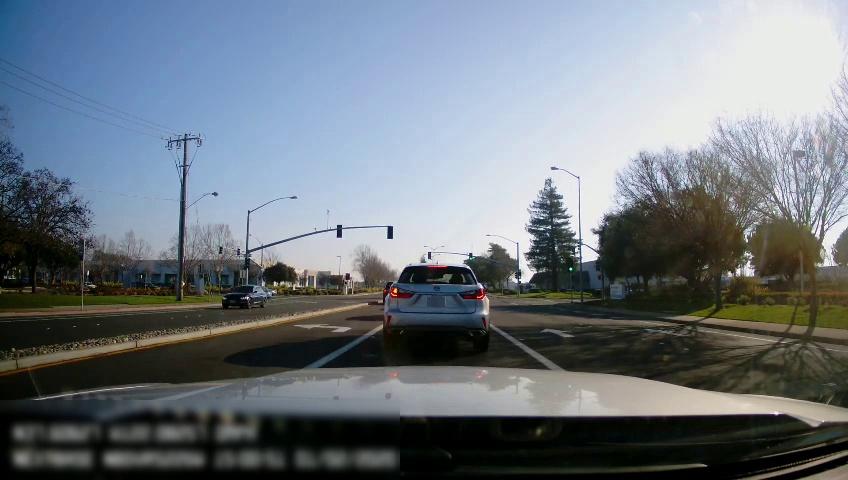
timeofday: Day
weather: Sunny
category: Drivable Space
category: Drivable Space
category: Vehicles | SUV
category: Vehicles | SUV
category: Vehicles | Car
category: Lanes | Current Lane
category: Lanes | Alternate Lane
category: Lanes | Current Lane
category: Lanes | Alternate Lane